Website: apple-inc
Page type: cart
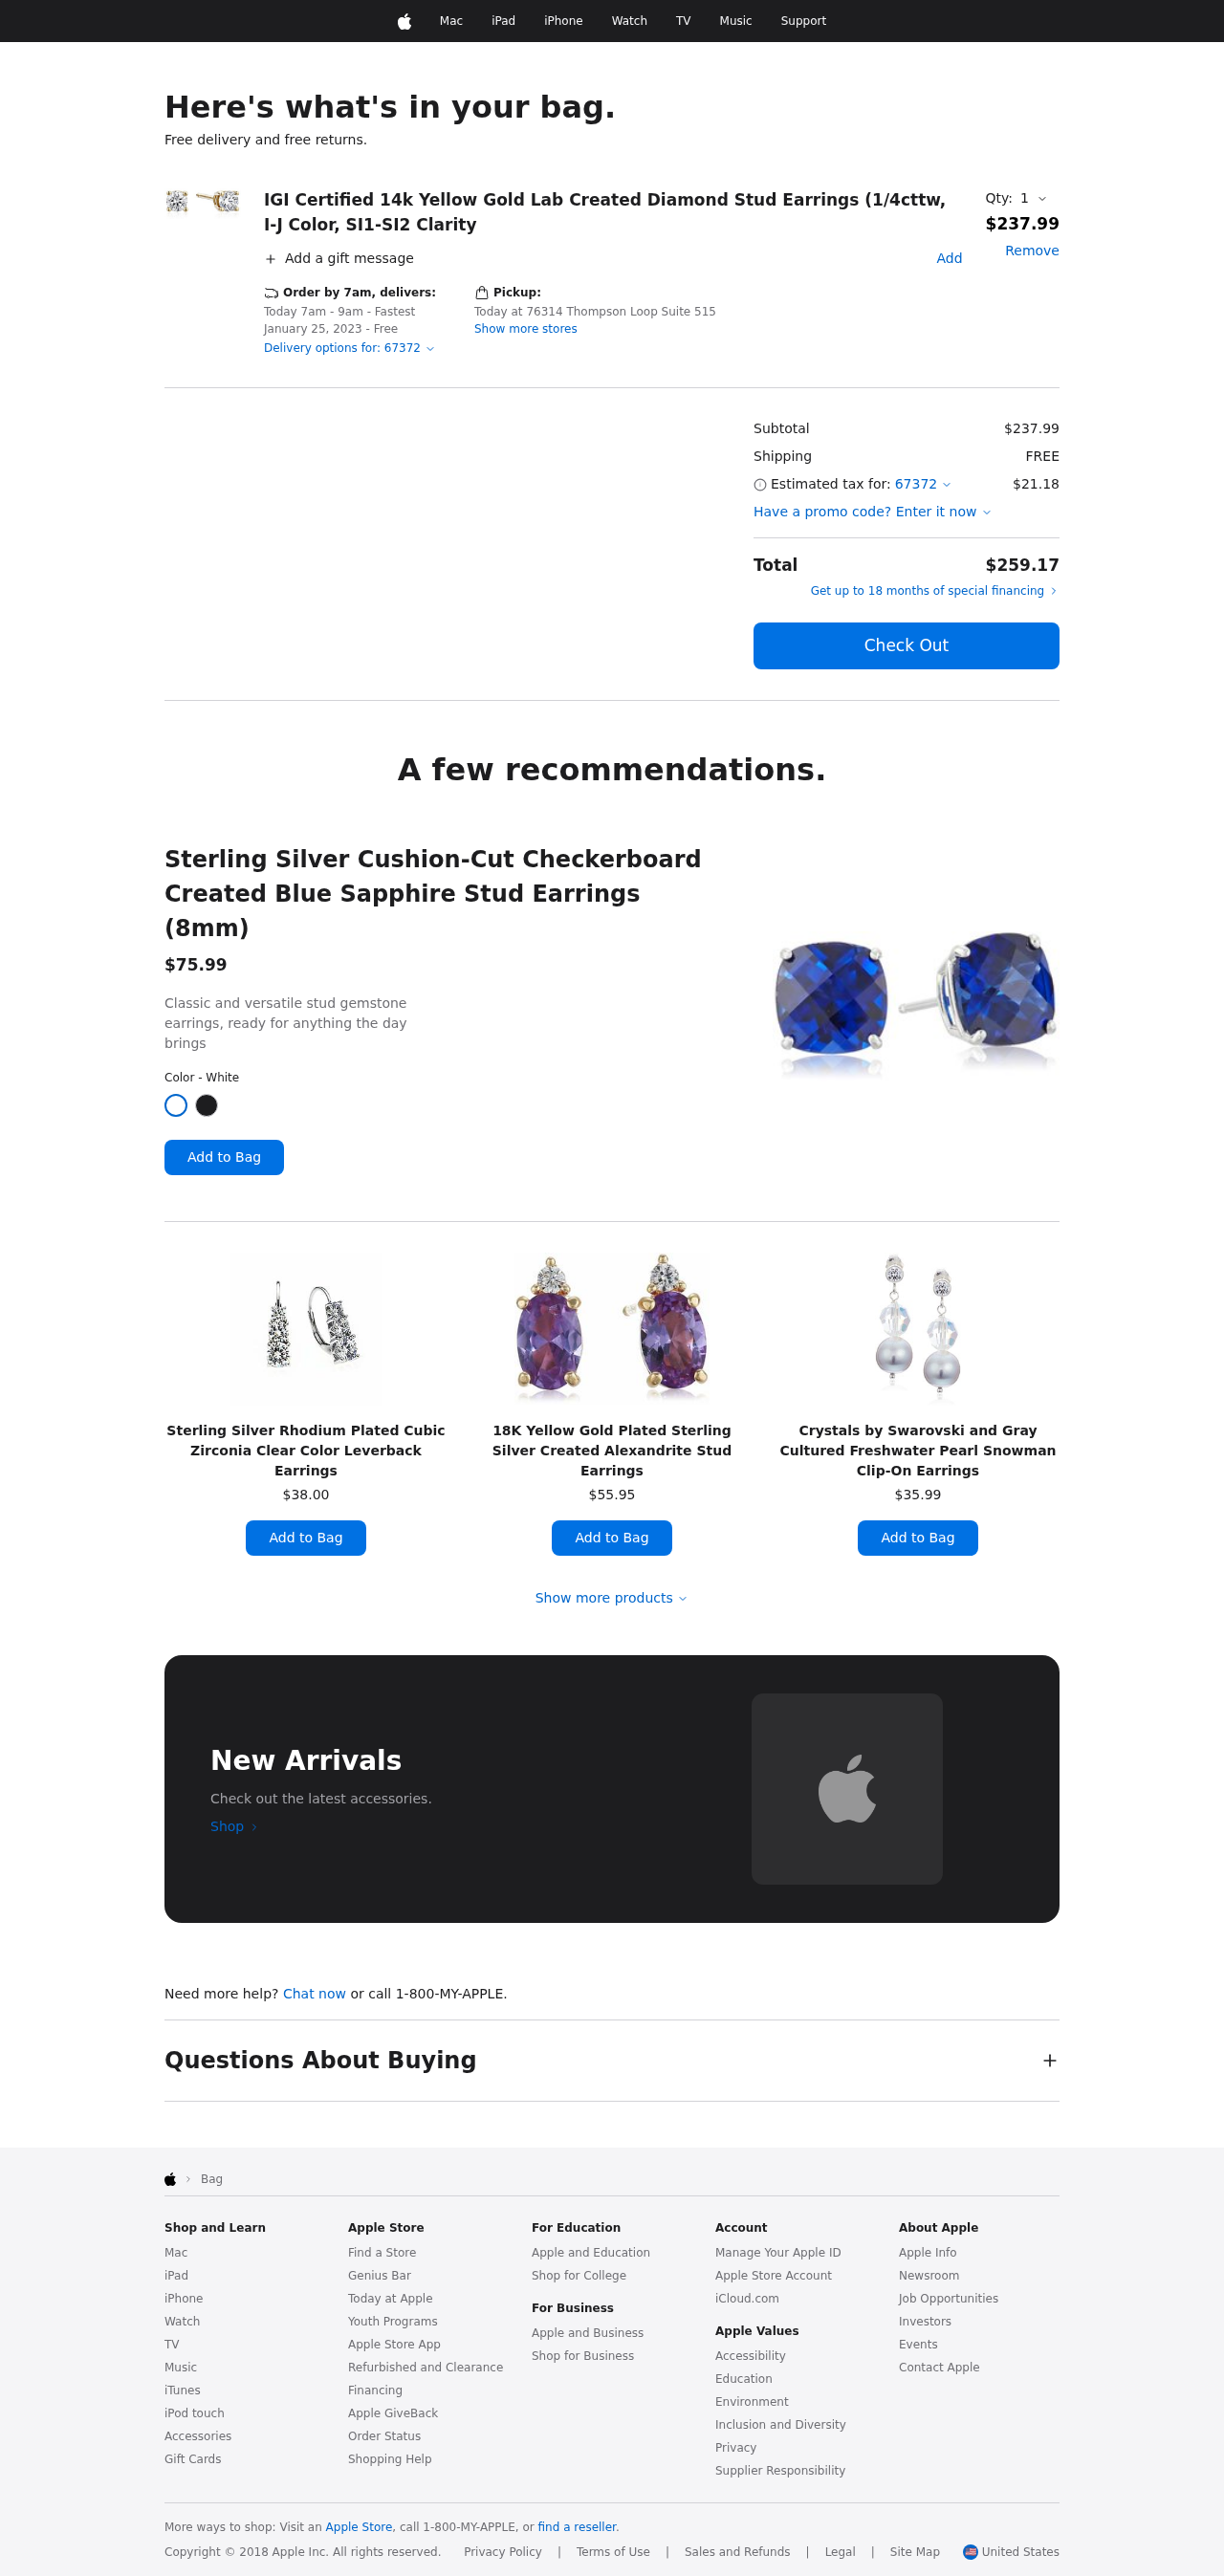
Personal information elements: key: PII_LOCATION1_STREET
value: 76314 Thompson Loop Suite 515
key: PII_POSTCODE
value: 67372
Product elements: key: PRODUCT1_NAME
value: IGI Certified 14k Yellow Gold Lab Created Diamond Stud Earrings (1/4cttw, I-J Color, SI1-SI2 Clarity
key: PRODUCT1_PRICE
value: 237.99
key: PRODUCT1_QUANTITY
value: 1
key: PRODUCT2_DESC
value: Classic and versatile stud gemstone earrings, ready for anything the day brings
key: PRODUCT2_NAME
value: Sterling Silver Cushion-Cut Checkerboard Created Blue Sapphire Stud Earrings (8mm)
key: PRODUCT2_PRICE
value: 75.99
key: PRODUCT3_NAME
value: Sterling Silver Rhodium Plated Cubic Zirconia Clear Color Leverback Earrings
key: PRODUCT3_PRICE
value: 38
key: PRODUCT4_NAME
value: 18K Yellow Gold Plated Sterling Silver Created Alexandrite Stud Earrings
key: PRODUCT4_PRICE
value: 55.95
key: PRODUCT5_NAME
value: Crystals by Swarovski and Gray Cultured Freshwater Pearl Snowman Clip-On Earrings
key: PRODUCT5_PRICE
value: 35.99
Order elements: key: ORDER_SHIPPING_DATE
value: Today 7am - 9am
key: ORDER_DELIVERY_DATE
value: January 25, 2023
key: ORDER_SUBTOTAL
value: $237.99
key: ORDER_SHIPPING_COST
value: FREE
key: ORDER_TAX
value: $21.18
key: ORDER_TOTAL
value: $259.17